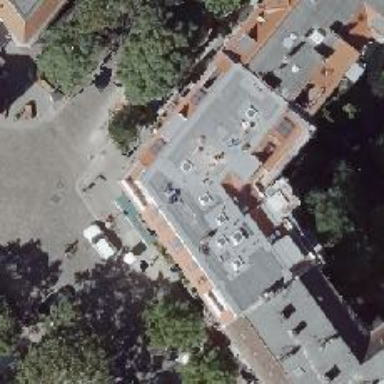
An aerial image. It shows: Pub.